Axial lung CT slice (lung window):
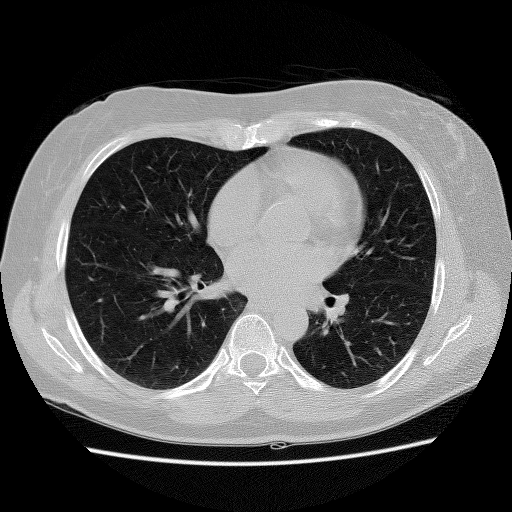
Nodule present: no